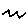
Label: zigzag